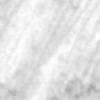
Label: change